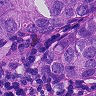
Metastatic tissue present: yes